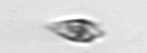
Label: Oxytoxum